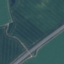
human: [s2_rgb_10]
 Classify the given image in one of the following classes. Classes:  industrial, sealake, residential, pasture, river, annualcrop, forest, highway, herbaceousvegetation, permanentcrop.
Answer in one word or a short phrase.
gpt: Highway